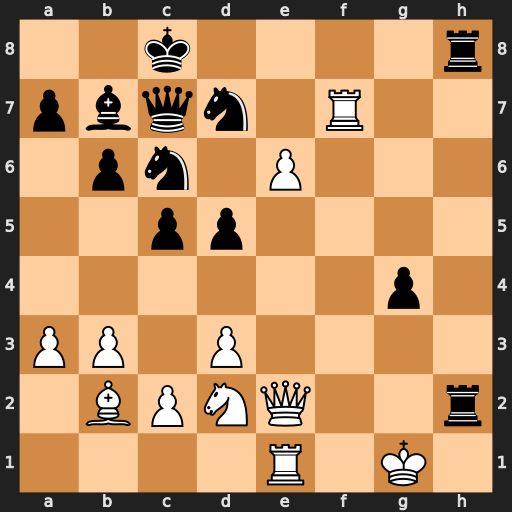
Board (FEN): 2k4r/pbqn1R2/1pn1P3/2pp4/6p1/PP1P4/1BPNQ2r/4R1K1
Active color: w
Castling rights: -
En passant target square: -
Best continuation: exd7+ Qxd7 Qxh2 Rxh2 Rxd7 Kxd7 Kxh2